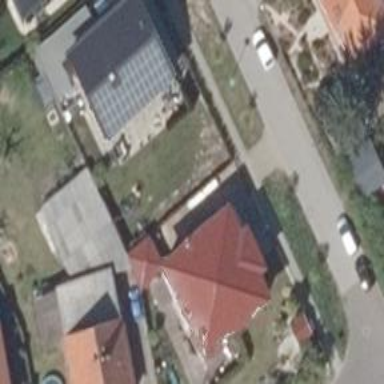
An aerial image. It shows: Detached building.